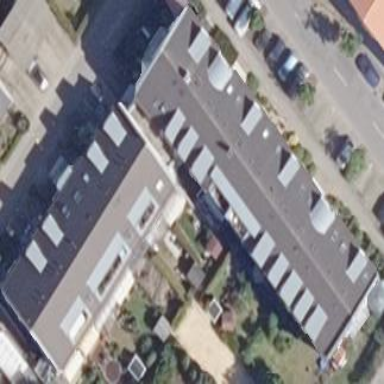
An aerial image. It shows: White building with apartments. The roof has gabled shape and is grey in color.